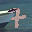
Label: 7